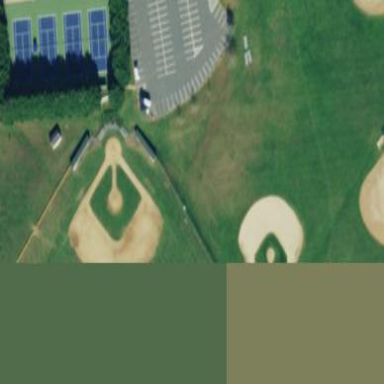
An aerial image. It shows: Baseball pitch for leisure land activities.